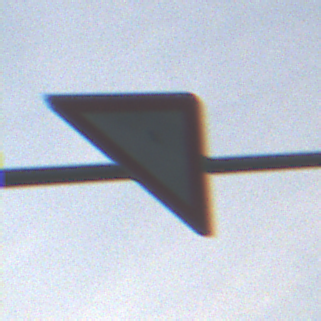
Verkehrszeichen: VorfahrtGewaehren
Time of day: SunriseSunset
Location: Outdoor (Nature)
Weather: PartlyCloudy
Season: NotSpecified
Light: Natural